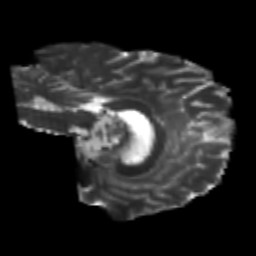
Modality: T2w
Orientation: sagittal
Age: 22
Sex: male
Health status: healthy
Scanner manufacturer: philips
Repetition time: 7.384 s
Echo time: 0.08599 s